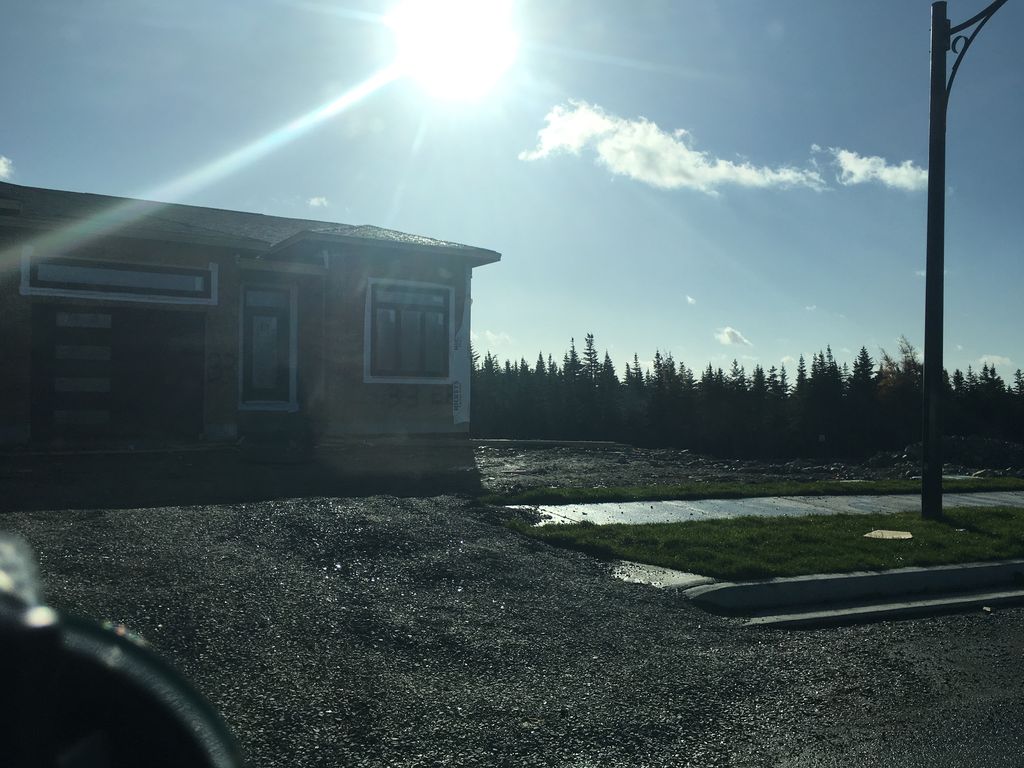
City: st_johns